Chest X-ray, PA view. Patient: 26 years old, sex F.
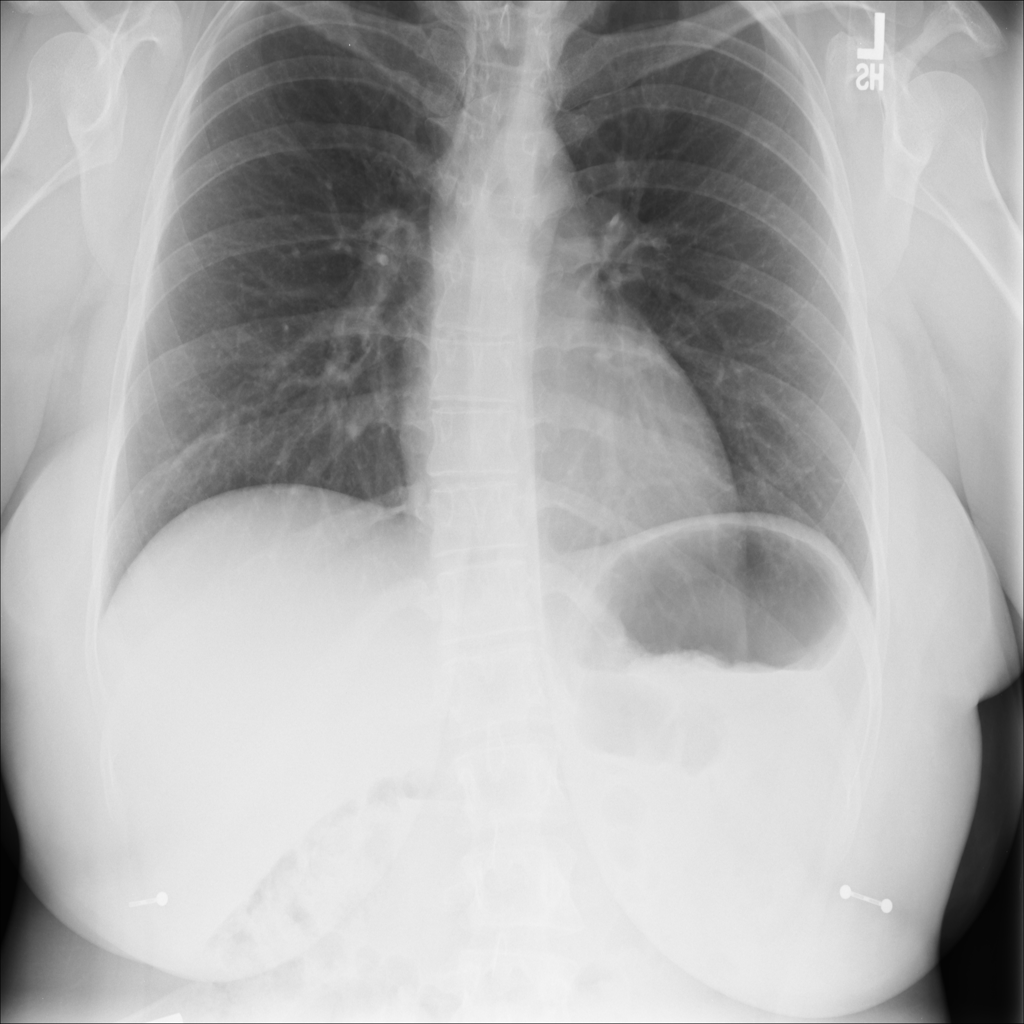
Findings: No Finding